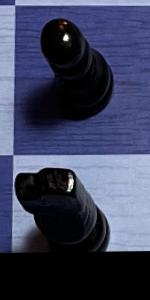
Label: Knight_Black